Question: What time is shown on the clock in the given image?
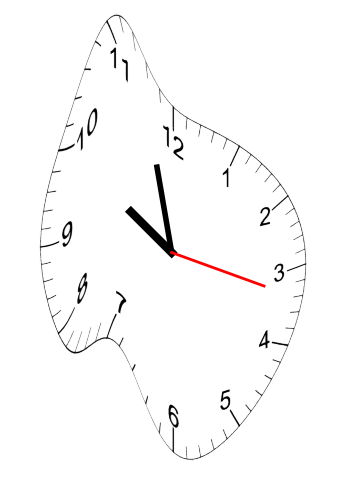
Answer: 09:57:17